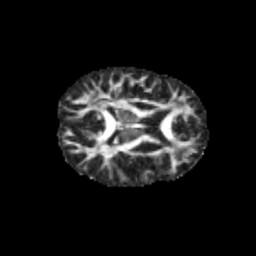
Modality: FA
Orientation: axial
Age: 11
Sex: female
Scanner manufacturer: siemens
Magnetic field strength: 3 T
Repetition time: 3.8 s
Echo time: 0.07 s